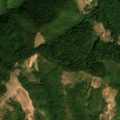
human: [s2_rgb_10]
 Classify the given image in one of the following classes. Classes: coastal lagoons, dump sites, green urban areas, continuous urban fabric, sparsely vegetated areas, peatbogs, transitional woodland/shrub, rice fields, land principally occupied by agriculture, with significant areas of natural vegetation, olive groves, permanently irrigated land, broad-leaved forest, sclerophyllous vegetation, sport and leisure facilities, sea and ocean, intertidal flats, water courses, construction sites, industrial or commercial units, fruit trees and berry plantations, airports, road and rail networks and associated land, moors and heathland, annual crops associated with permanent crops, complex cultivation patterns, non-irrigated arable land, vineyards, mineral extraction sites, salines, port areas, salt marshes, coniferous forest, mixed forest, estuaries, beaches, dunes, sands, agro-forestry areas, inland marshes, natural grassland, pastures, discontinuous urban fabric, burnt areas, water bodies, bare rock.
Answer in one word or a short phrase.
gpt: pastures, land principally occupied by agriculture, with significant areas of natural vegetation, broad-leaved forest, transitional woodland/shrub